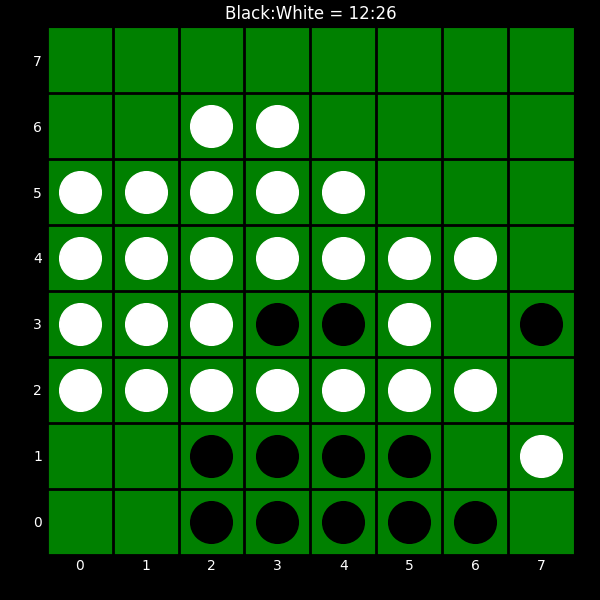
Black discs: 12
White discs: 26